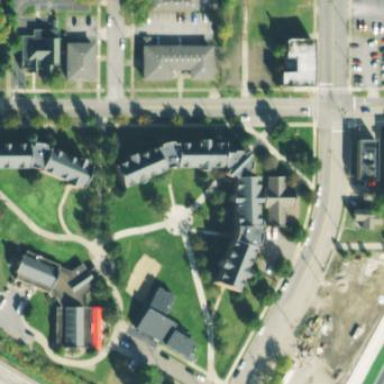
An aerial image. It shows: Dormitory building.